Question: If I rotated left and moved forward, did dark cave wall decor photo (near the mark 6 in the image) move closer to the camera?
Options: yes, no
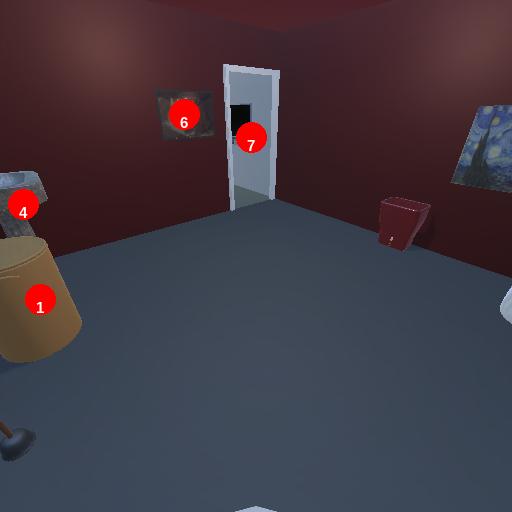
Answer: yes